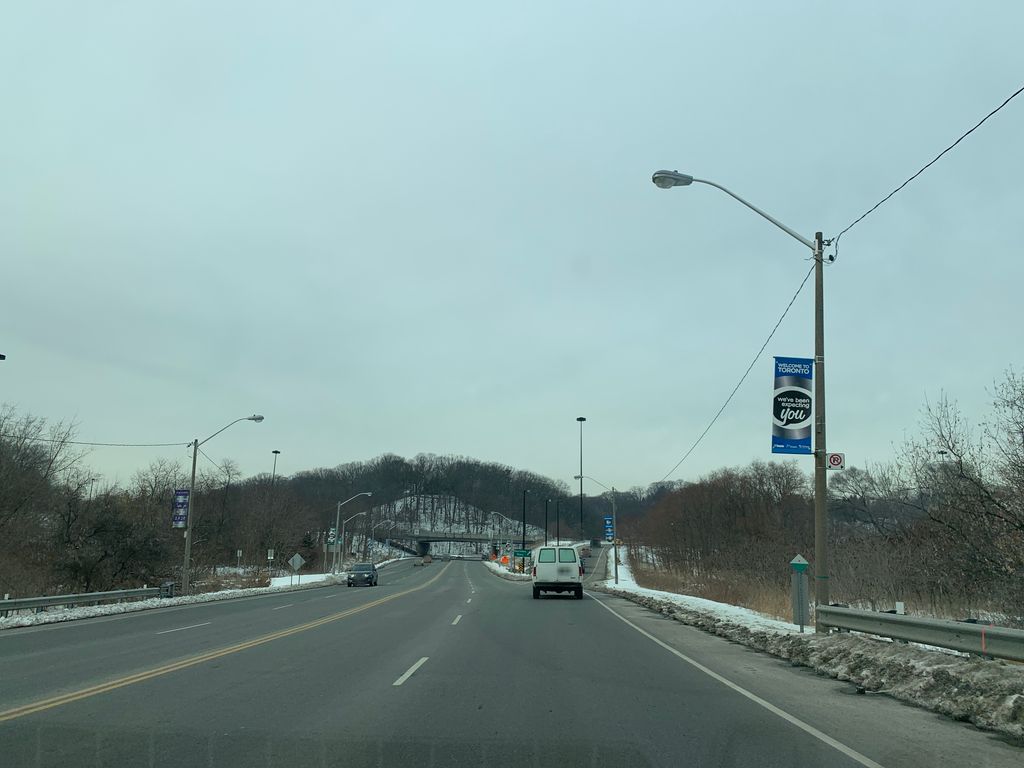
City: toronto